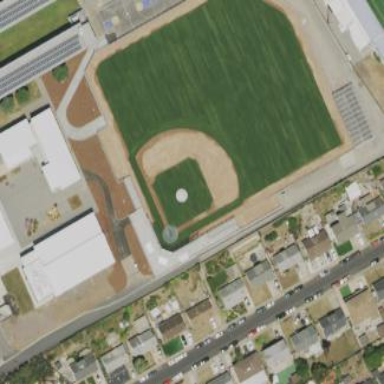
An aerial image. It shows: Baseball pitch for leisure land.